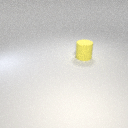
large yellow rubber cylinder